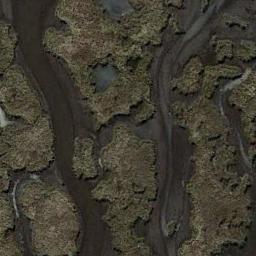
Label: wetland